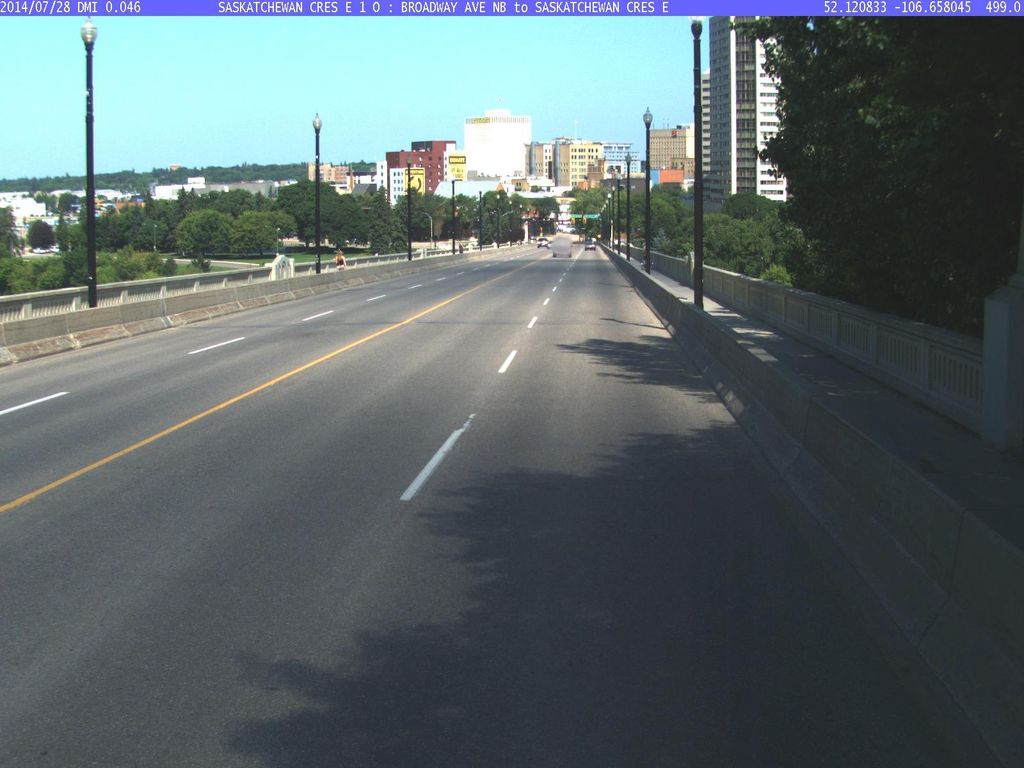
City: saskatoon